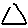
Label: triangle